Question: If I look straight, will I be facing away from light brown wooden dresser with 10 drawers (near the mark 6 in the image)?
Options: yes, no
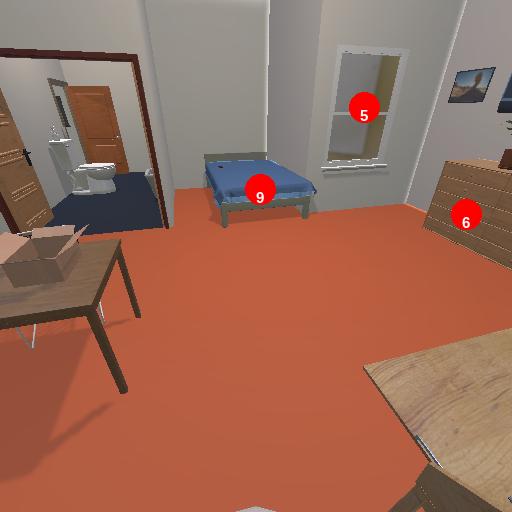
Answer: yes